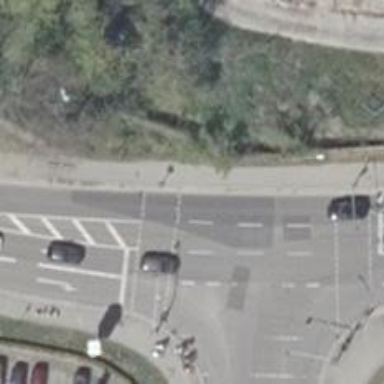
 featuring separate sidewalks and separate cycleway."